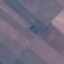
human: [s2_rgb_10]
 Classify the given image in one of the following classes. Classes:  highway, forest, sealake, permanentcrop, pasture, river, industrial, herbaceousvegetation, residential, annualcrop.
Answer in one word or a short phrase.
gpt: AnnualCrop